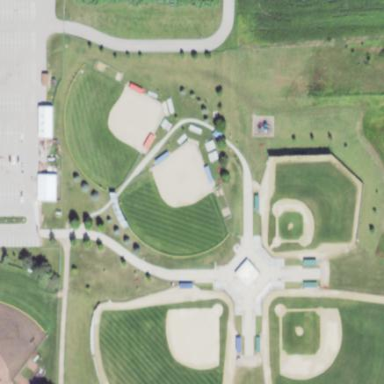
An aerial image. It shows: Softball pitch for baseball enthusiasts.